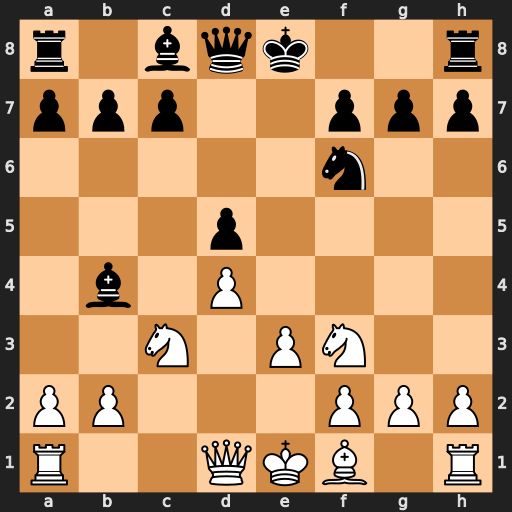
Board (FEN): r1bqk2r/ppp2ppp/5n2/3p4/1b1P4/2N1PN2/PP3PPP/R2QKB1R
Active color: w
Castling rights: KQkq
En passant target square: -
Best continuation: Qa4+ c6 Qxb4